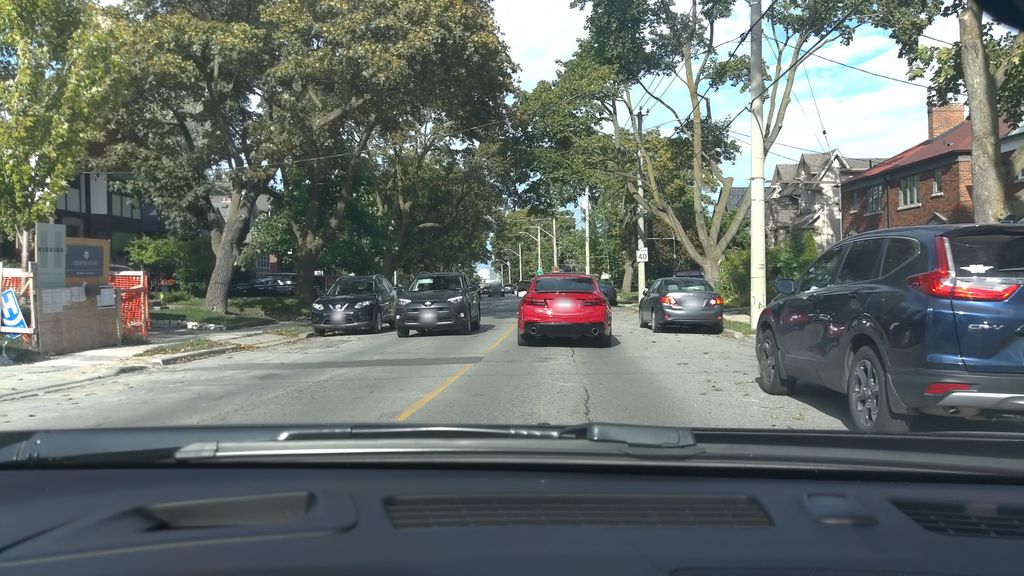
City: toronto